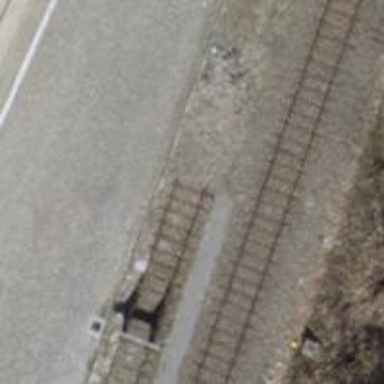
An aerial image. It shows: Railway buffer stop.